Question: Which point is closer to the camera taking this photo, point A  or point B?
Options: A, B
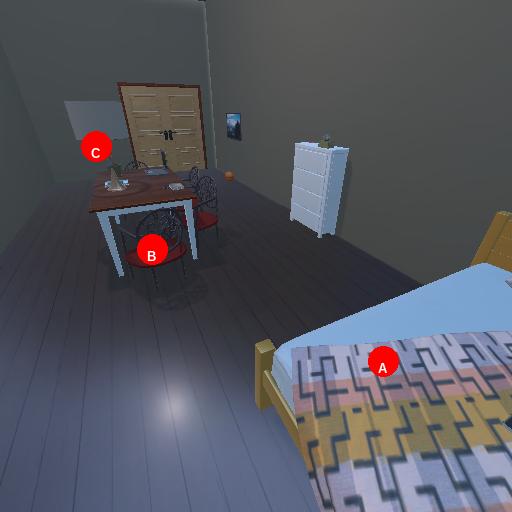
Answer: A